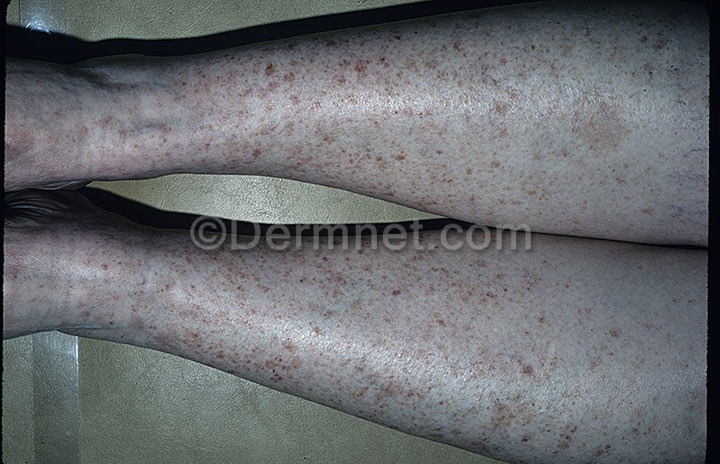
Disease: Vasculitis Photos